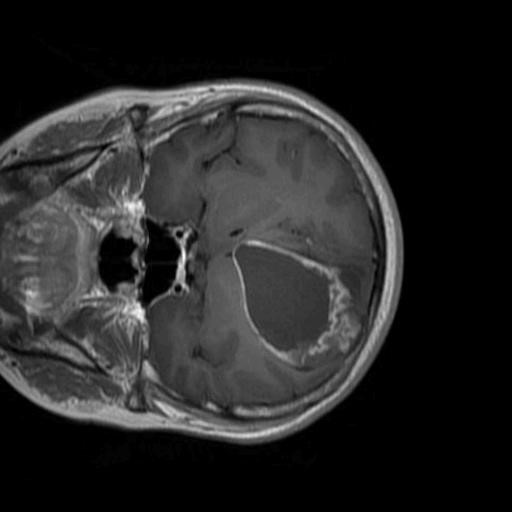
Label: brain_glioma